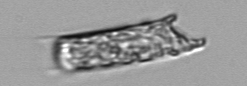
Label: Eucampia